Aerial crown-view tile of a tropical tree (Barro Colorado Island, Panama), acquired 20250217:
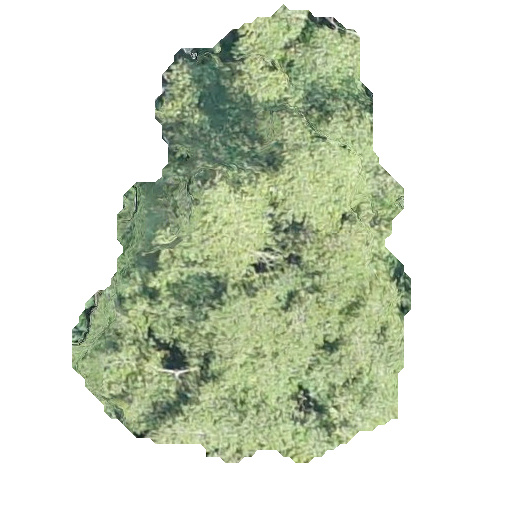
Species: Chrysophyllum cainito
GBIF accepted scientific name: Chrysophyllum cainito
Crown area: 160.428 m²